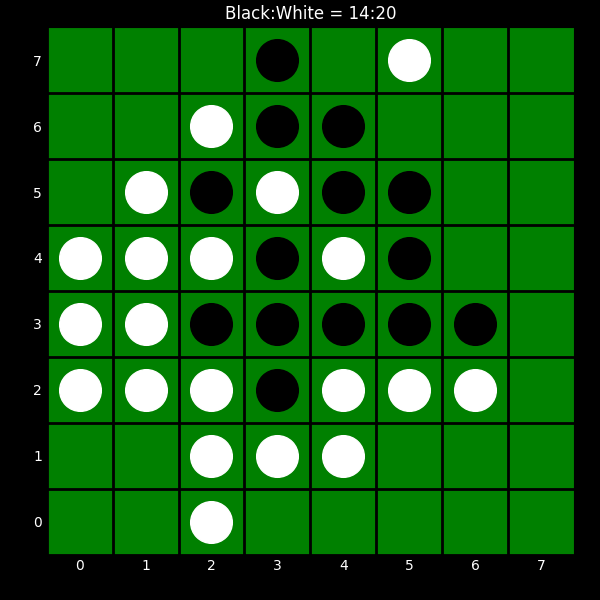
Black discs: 14
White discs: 20